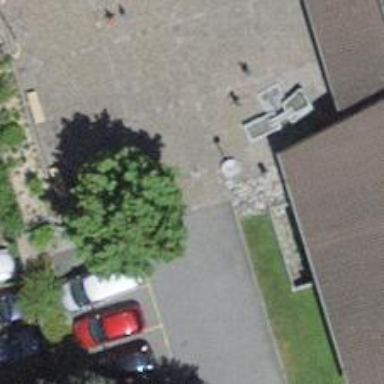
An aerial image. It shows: Bollard barrier.